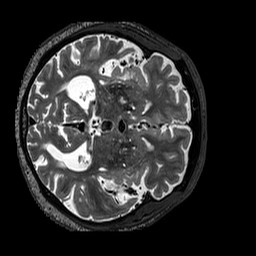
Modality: T2w
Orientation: axial
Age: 68
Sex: male
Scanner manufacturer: siemens
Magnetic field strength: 3 T
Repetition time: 3.2 s
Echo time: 0.567 s